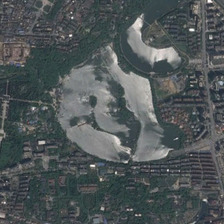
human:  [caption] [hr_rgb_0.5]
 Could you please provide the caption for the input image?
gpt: many buildings are around a park with a large pond and green trees .

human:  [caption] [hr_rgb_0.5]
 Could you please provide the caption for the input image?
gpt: many buildings are around a park with a large pond and green trees .

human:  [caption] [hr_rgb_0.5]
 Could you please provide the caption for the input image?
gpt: many buildings are around a park with a large pond and green trees .

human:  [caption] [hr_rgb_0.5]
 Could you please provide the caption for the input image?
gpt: many buildings are around a park with a large pond and green trees .

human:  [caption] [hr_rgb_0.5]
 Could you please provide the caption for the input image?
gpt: many buildings are around a park with a large pond and green trees .